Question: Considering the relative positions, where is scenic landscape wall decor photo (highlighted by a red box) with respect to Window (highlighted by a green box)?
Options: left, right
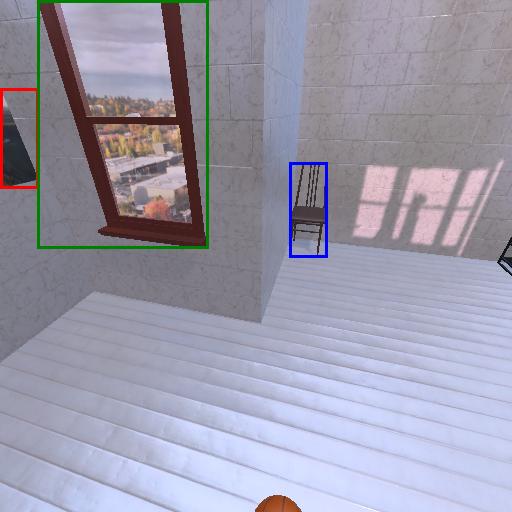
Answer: left